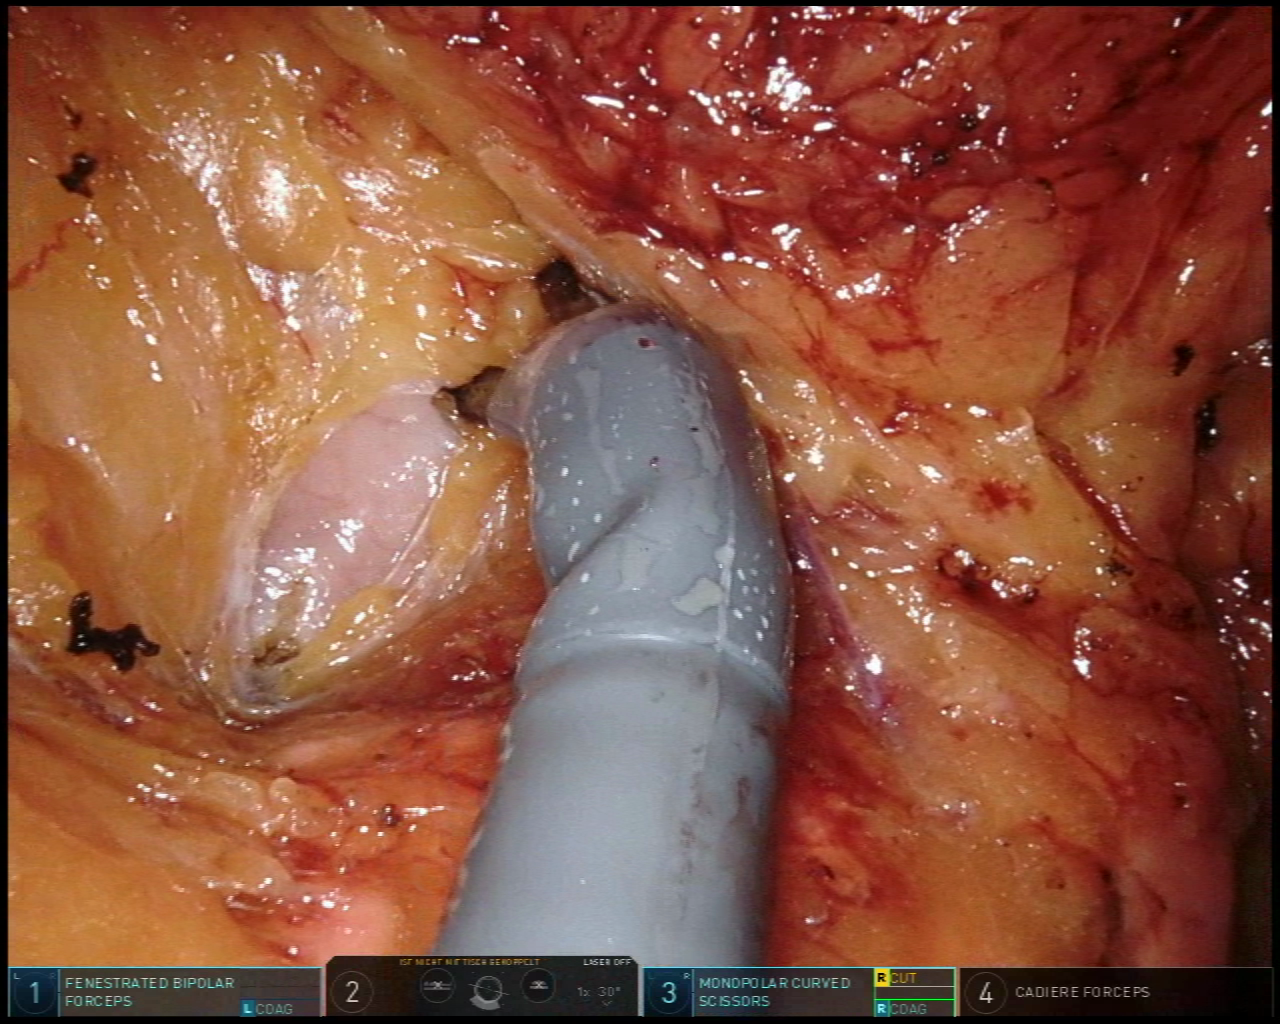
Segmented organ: stomach
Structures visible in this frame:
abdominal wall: no
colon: no
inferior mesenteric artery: no
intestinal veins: no
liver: no
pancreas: yes
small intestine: no
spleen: no
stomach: yes
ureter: no
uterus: no
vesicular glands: no